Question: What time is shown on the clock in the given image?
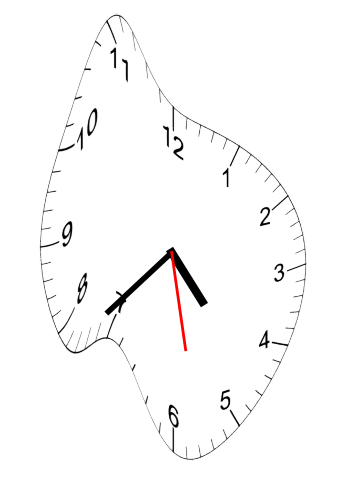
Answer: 04:37:28